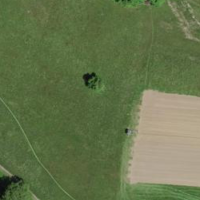
EUNIS habitat code: 24
Species observed at this site:
Corvus corone
Turdus philomelos
Emberiza citrinella
Dendrocopos major
Turdus viscivorus
Buteo buteo
Poecile palustris
Alauda arvensis
Erithacus rubecula
Dryocopus martius
Pica pica
Sitta europaea
Garrulus glandarius
Falco tinnunculus
Cyanistes caeruleus
Anas platyrhynchos
Sturnus vulgaris
Troglodytes troglodytes
Chloris chloris
Streptopelia decaocto
Accipiter gentilis
Fringilla coelebs
Passer domesticus
Passer montanus
Turdus merula
Columba palumbus
Fringilla montifringilla
Parus major
Milvus milvus
Turdus pilaris
Coccothraustes coccothraustes
Bombycilla garrulus